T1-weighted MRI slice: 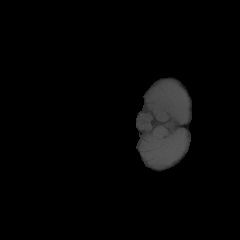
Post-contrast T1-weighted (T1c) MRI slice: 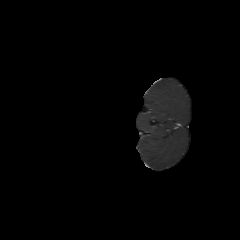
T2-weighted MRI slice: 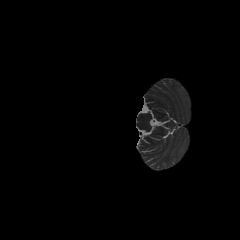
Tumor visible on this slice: no